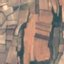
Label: PermanentCrop